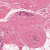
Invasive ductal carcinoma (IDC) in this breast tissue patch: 0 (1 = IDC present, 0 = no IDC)